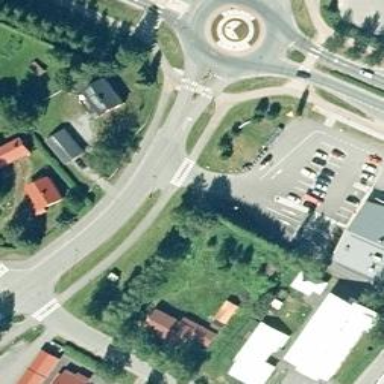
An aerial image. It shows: Cycleway with asphalt surface and zebra crossing.